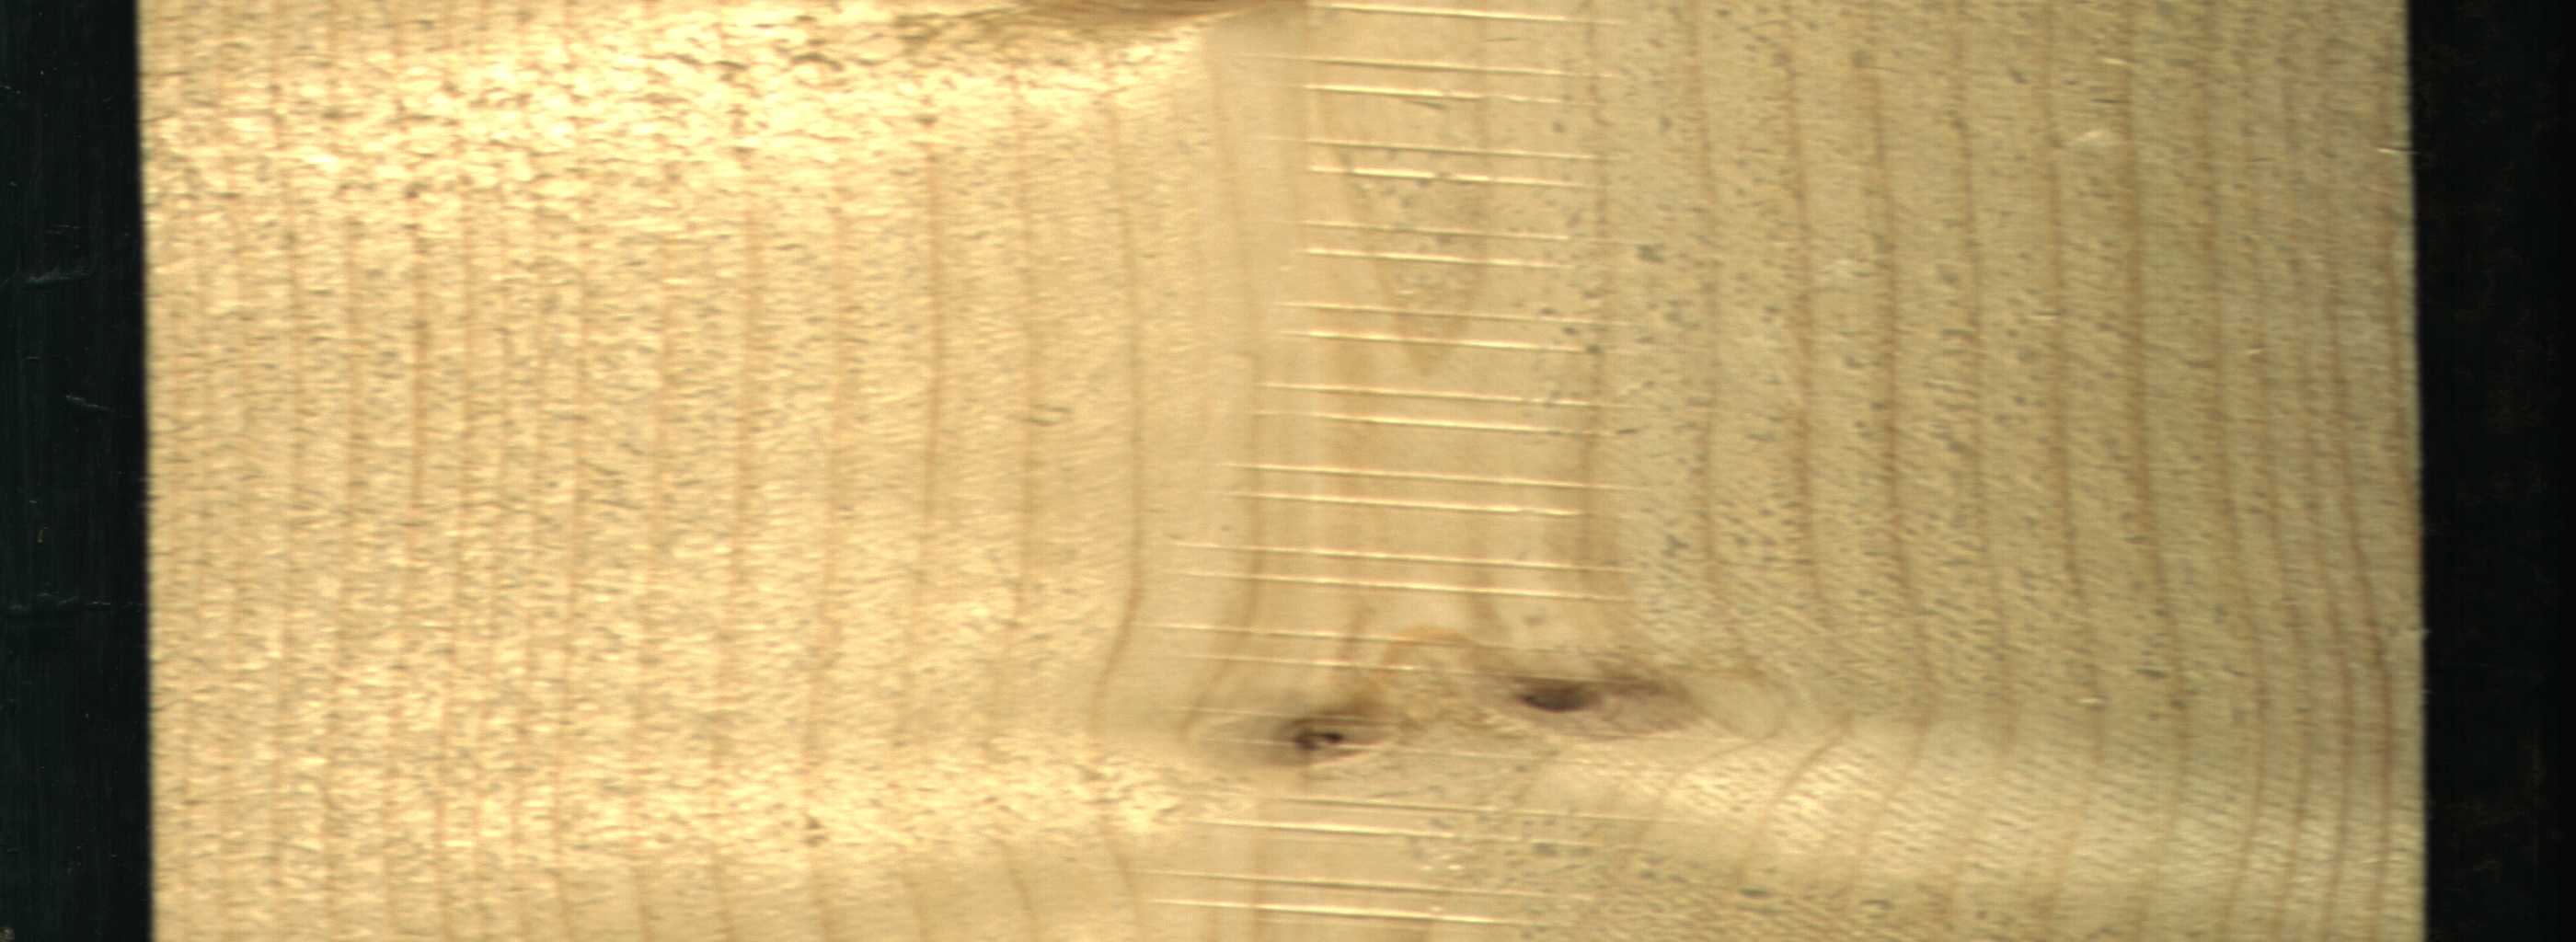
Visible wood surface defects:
Live_Knot
Live_Knot